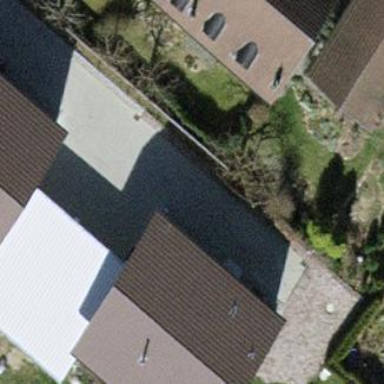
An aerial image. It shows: Detached building with gabled roof.